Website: macys
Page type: account-selection
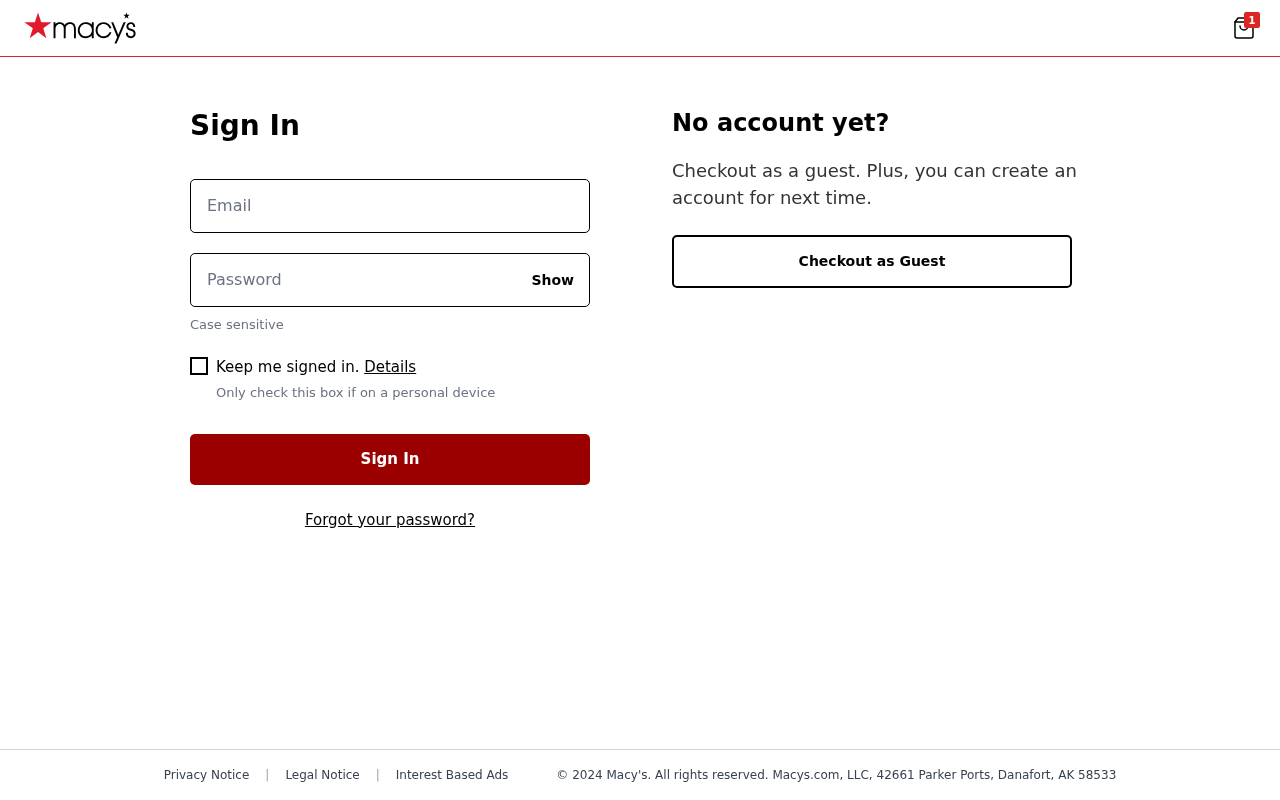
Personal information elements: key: PII_LOGIN_USERNAME
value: samantha6913
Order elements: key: ORDER_NUM_ITEMS
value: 1